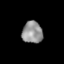
Tissue: lung
Cell type: Epithelial cells
Senescence score: 0.2311
Nuclear area (px): 444
Mean DAPI intensity: 145.595